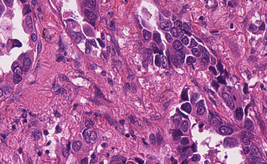
Tumor epithelial tissue: yes
Tumor-associated stroma tissue: yes
Normal tissue: no